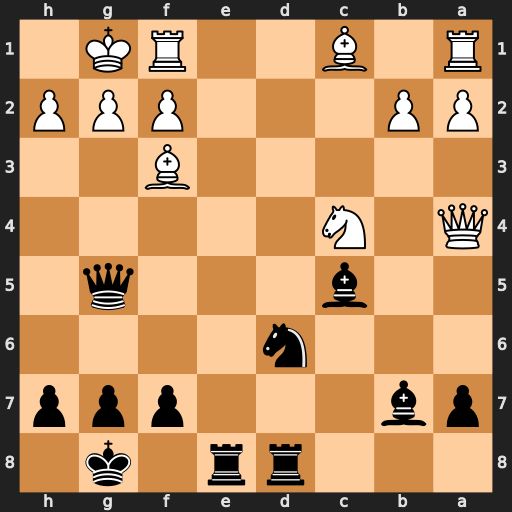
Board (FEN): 3rr1k1/pb3ppp/3n4/2b3q1/Q1N5/5B2/PP3PPP/R1B2RK1
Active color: b
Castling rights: -
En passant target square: -
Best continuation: Qh4 Bg5 Qxg5 Bxb7 Nxb7